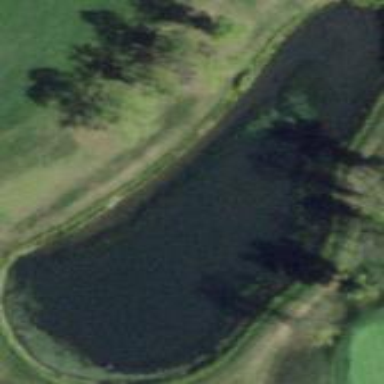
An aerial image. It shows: Water hazard in golf course. The hazard is natural water feature.